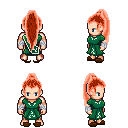
a pixel art fantasy rpg character, male body template, human, light skin, sash dress, teal pants, red extra-long topknot hairstyle, white cloth bandages, brown slippers, four views (front, back, left, right), 2x2 character sprite sheet, small pixel art, hard edges, no anti-aliasing